Question: I have an update for my app that includes ActionBarSherlock with a sliding menu. I have put my navigation entirely in to the sliding menu, leaving my 'main_activity' pretty bare. I am worried the user won't know about the menu. So I want to add a prompt at start-up that will highlight the new feature. Like this:

I am not even sure what this is called, so I don't know how to research it. Any help or suggestions will be rewarded. Thanks!
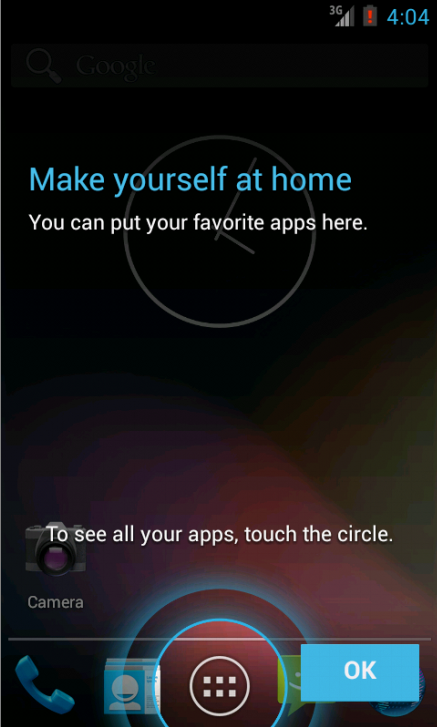
Answer: You could just use overlay layout (Frame layout with multiple inner layouts will fit perfectly. Please note Frame Layout Z axis is by the lower the layout is in the xml, so the guide should be the last in the XML). Make that layout's background mostly transparent and add buttons and design to fit your needs. When you don't want to show the layout just set visibility to gone. And when you need it set to visible.